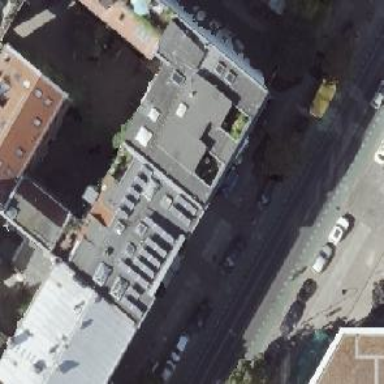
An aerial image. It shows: Café.